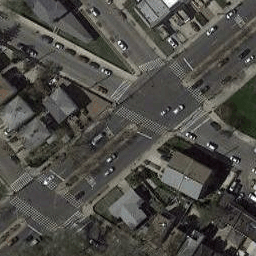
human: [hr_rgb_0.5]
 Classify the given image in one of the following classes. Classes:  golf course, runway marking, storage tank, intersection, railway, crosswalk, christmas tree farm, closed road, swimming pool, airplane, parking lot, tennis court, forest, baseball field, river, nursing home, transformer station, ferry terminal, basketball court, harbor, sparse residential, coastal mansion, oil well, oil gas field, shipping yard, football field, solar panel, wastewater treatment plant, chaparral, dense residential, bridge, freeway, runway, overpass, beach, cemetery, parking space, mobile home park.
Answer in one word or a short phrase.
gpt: intersection